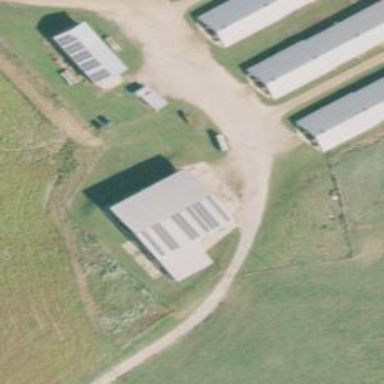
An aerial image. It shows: Farm building.